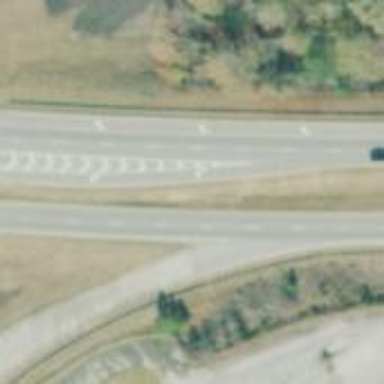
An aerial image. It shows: Trunk link highway.